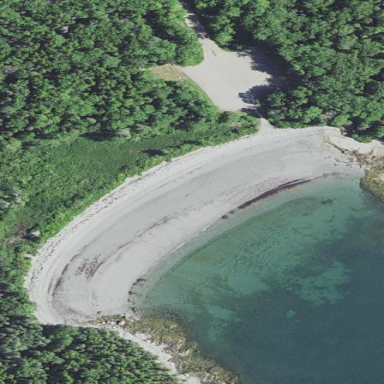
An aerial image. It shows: Scenic beach with natural beauty.